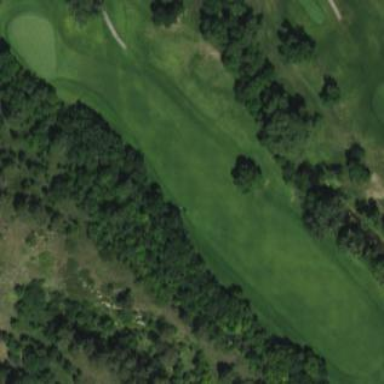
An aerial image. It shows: Scenic golf fairway.